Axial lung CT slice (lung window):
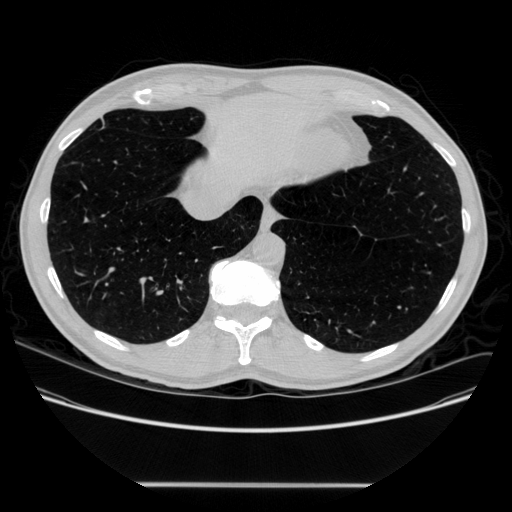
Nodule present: no